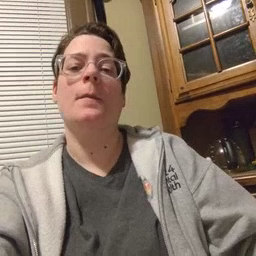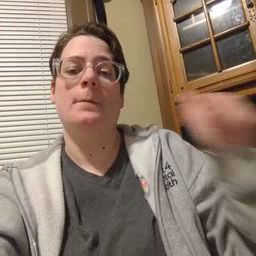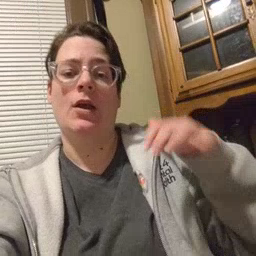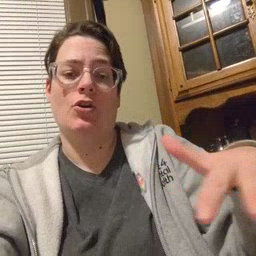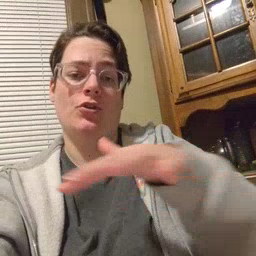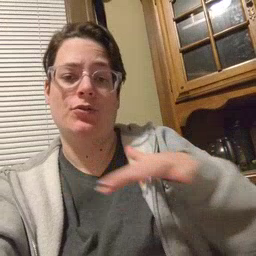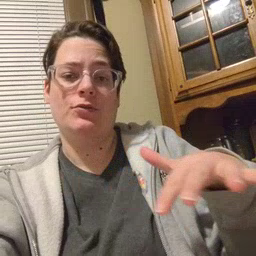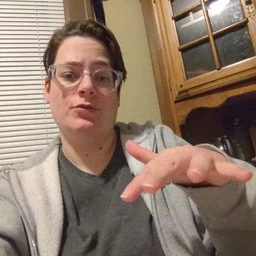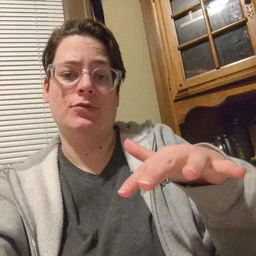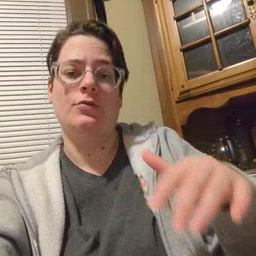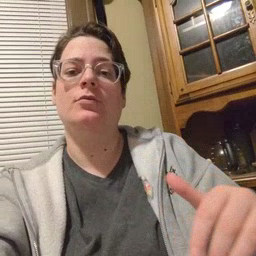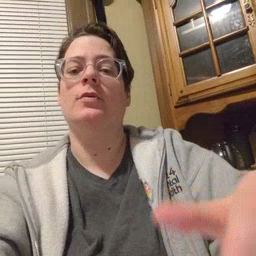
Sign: backyard